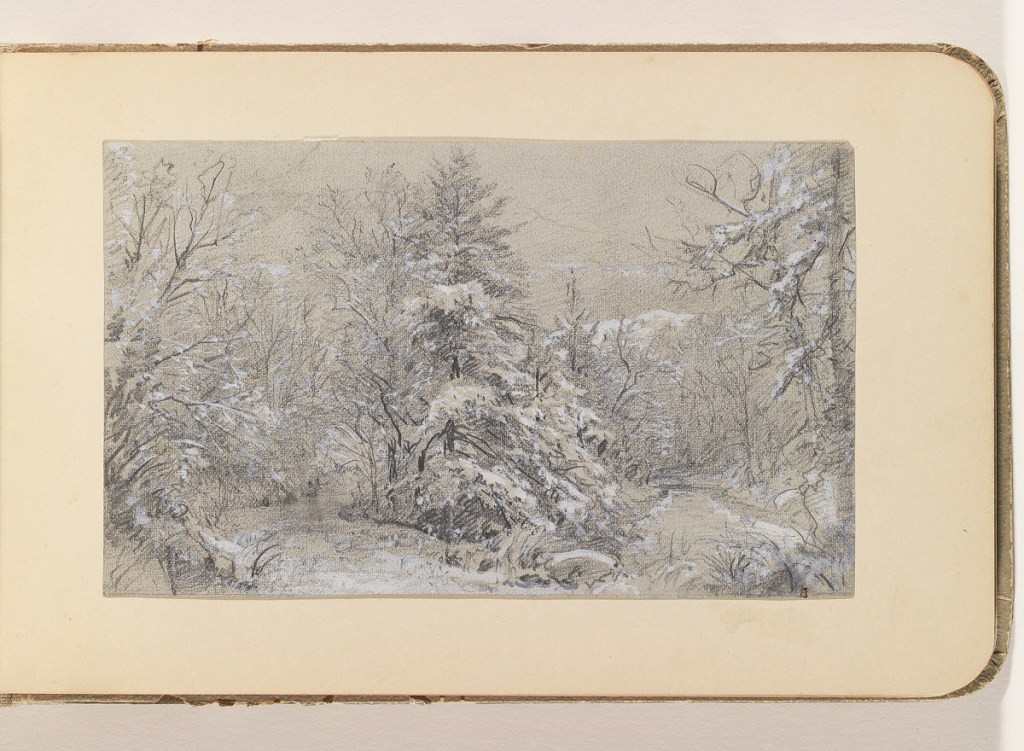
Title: Woodland Snow Interior with Stream
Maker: William Trost Richards, American, 1833–1905
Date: ca. 1870
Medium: Graphite, brush and white gouache on blue-gray paper, laid down
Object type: Album page
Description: Woodland scene in snow divided into three parts with trees left and right and clump in middle.  In between is stream going from the distance on the right toward foreground, around central area with tress into distance on the left.